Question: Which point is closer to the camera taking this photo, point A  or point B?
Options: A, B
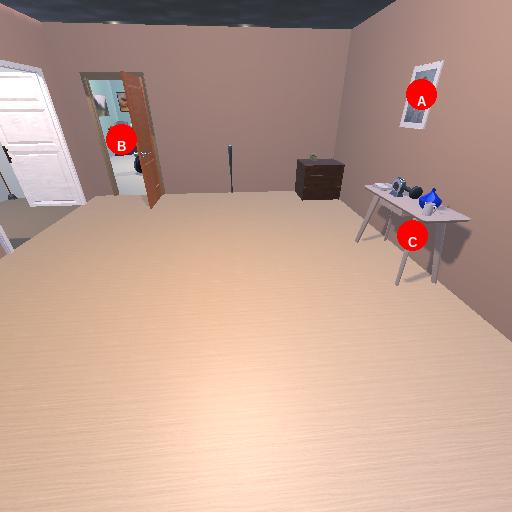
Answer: A